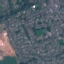
Label: Residential